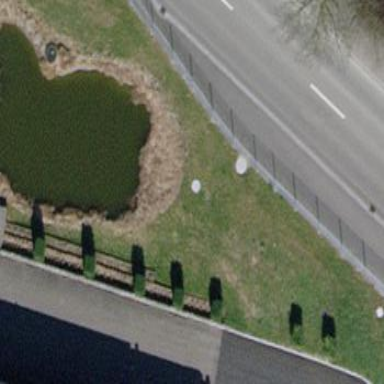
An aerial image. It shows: Pond with natural water.